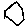
Label: hexagon